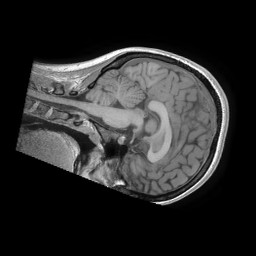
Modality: T1w
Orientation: sagittal
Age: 20
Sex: female
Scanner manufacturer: ge
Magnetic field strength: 3 T
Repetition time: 0.007304 s
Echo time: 0.002816 s